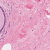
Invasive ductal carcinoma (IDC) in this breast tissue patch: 0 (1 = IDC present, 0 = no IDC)